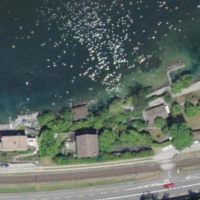
EUNIS habitat code: 14
Species observed at this site:
Cornus sanguinea